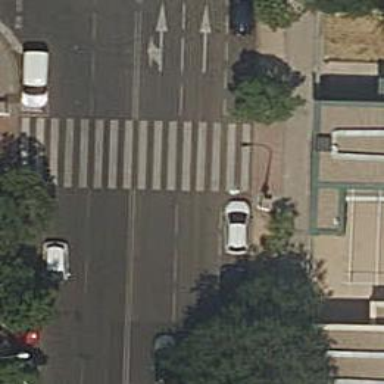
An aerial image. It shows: Uncontrolled road crossing.